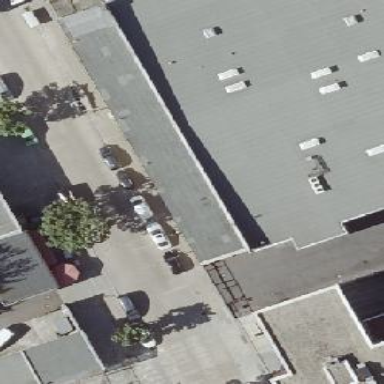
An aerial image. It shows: Commercial building.